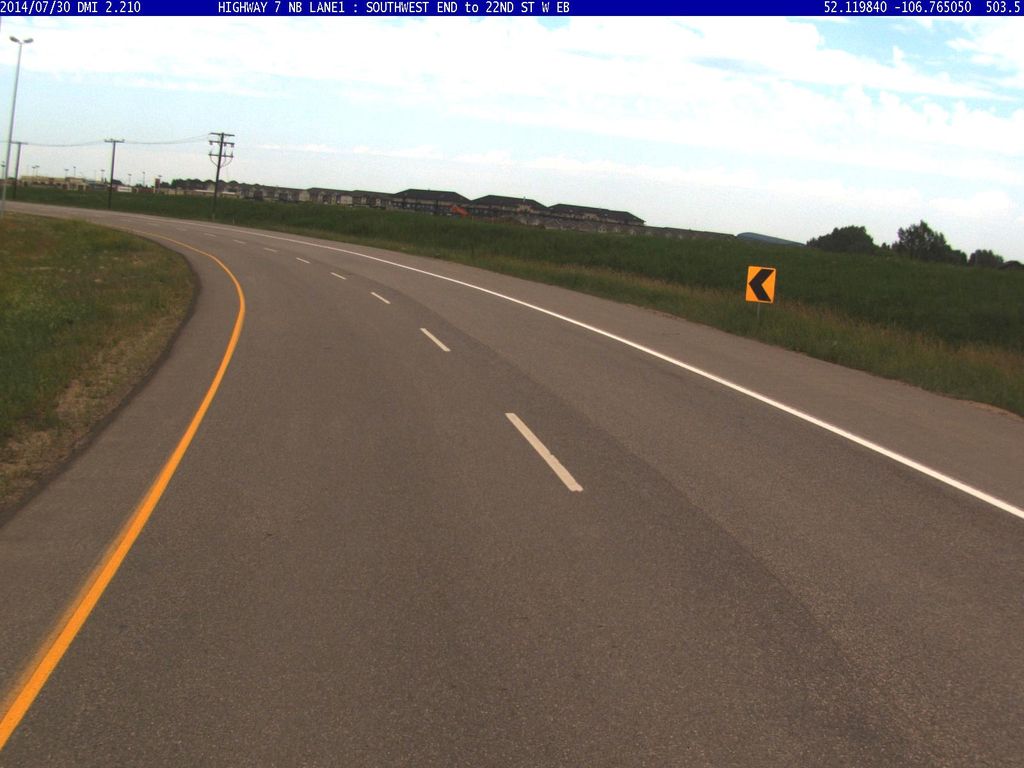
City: saskatoon